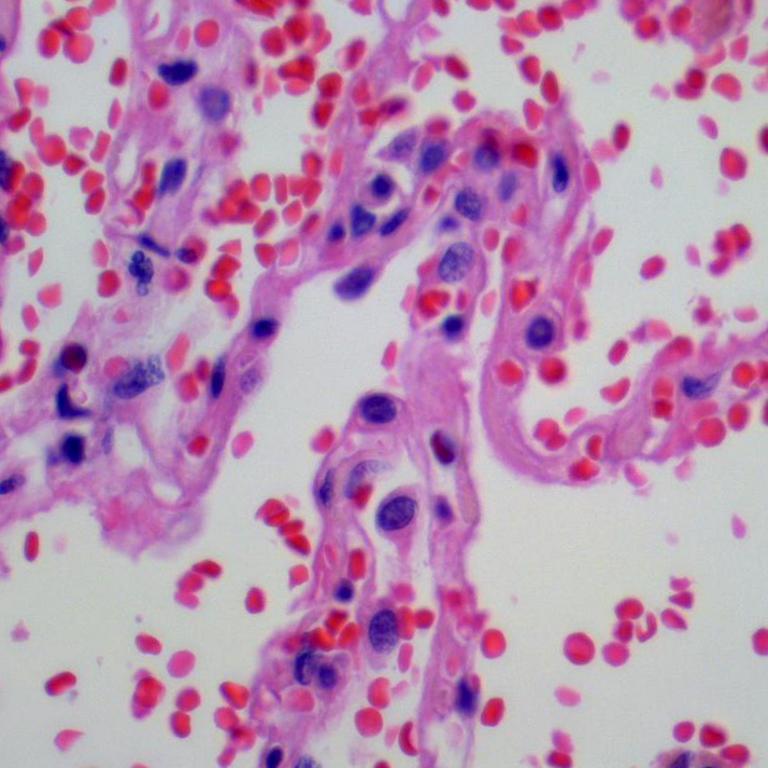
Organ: lung
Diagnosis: benign